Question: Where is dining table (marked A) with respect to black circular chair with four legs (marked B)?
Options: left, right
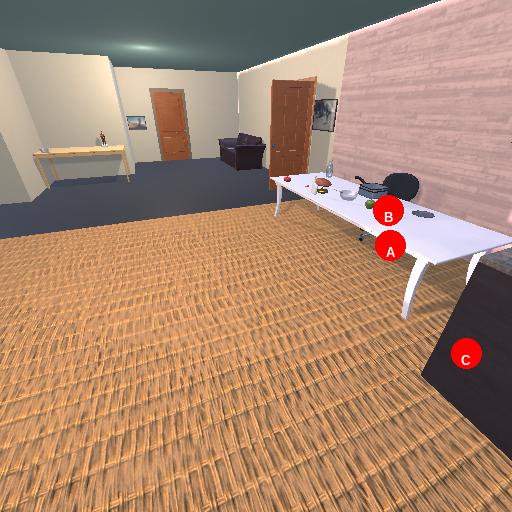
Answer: left